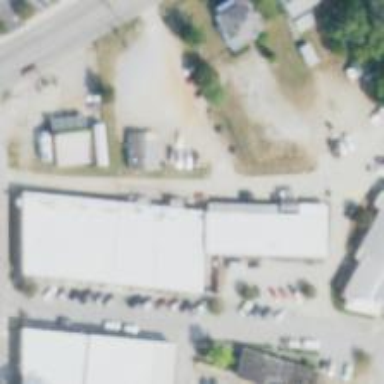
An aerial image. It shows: Veterinary facility.